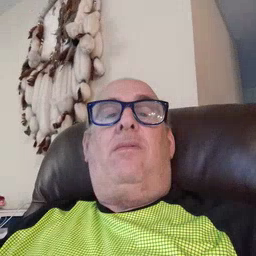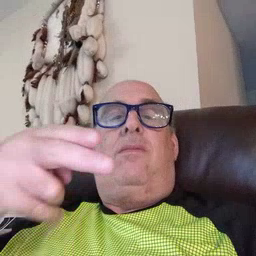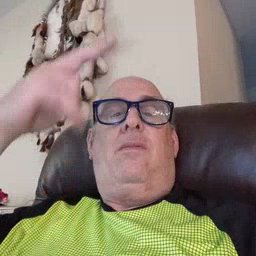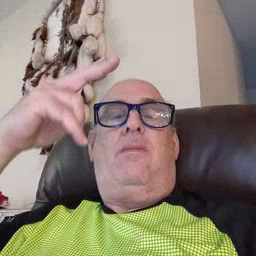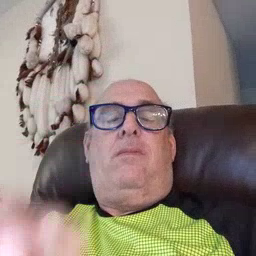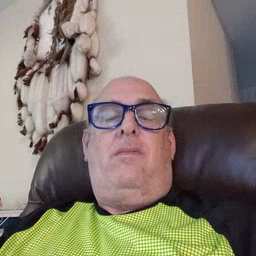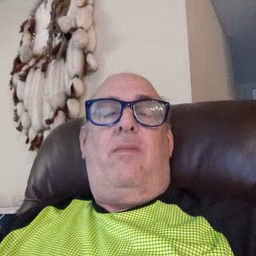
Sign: high